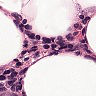
Metastatic tissue present: no